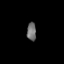
Tissue: prostate
Cell type: T cells
Senescence score: 0.32
Nuclear area (px): 162
Mean DAPI intensity: 113.025